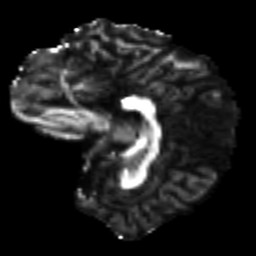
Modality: FA
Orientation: sagittal
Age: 26
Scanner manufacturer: siemens
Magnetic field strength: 3 T
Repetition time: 4.52 s
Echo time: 0.084 s